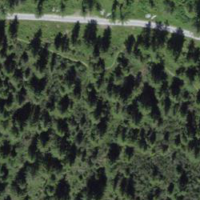
EUNIS habitat code: 43
Species observed at this site:
Neottia ovata
Dryas octopetala